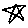
Label: star